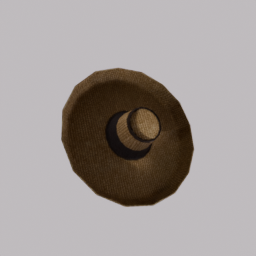
Label: people